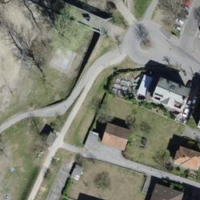
EUNIS habitat code: 54
Species observed at this site:
Chenopodium giganteum